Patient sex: F
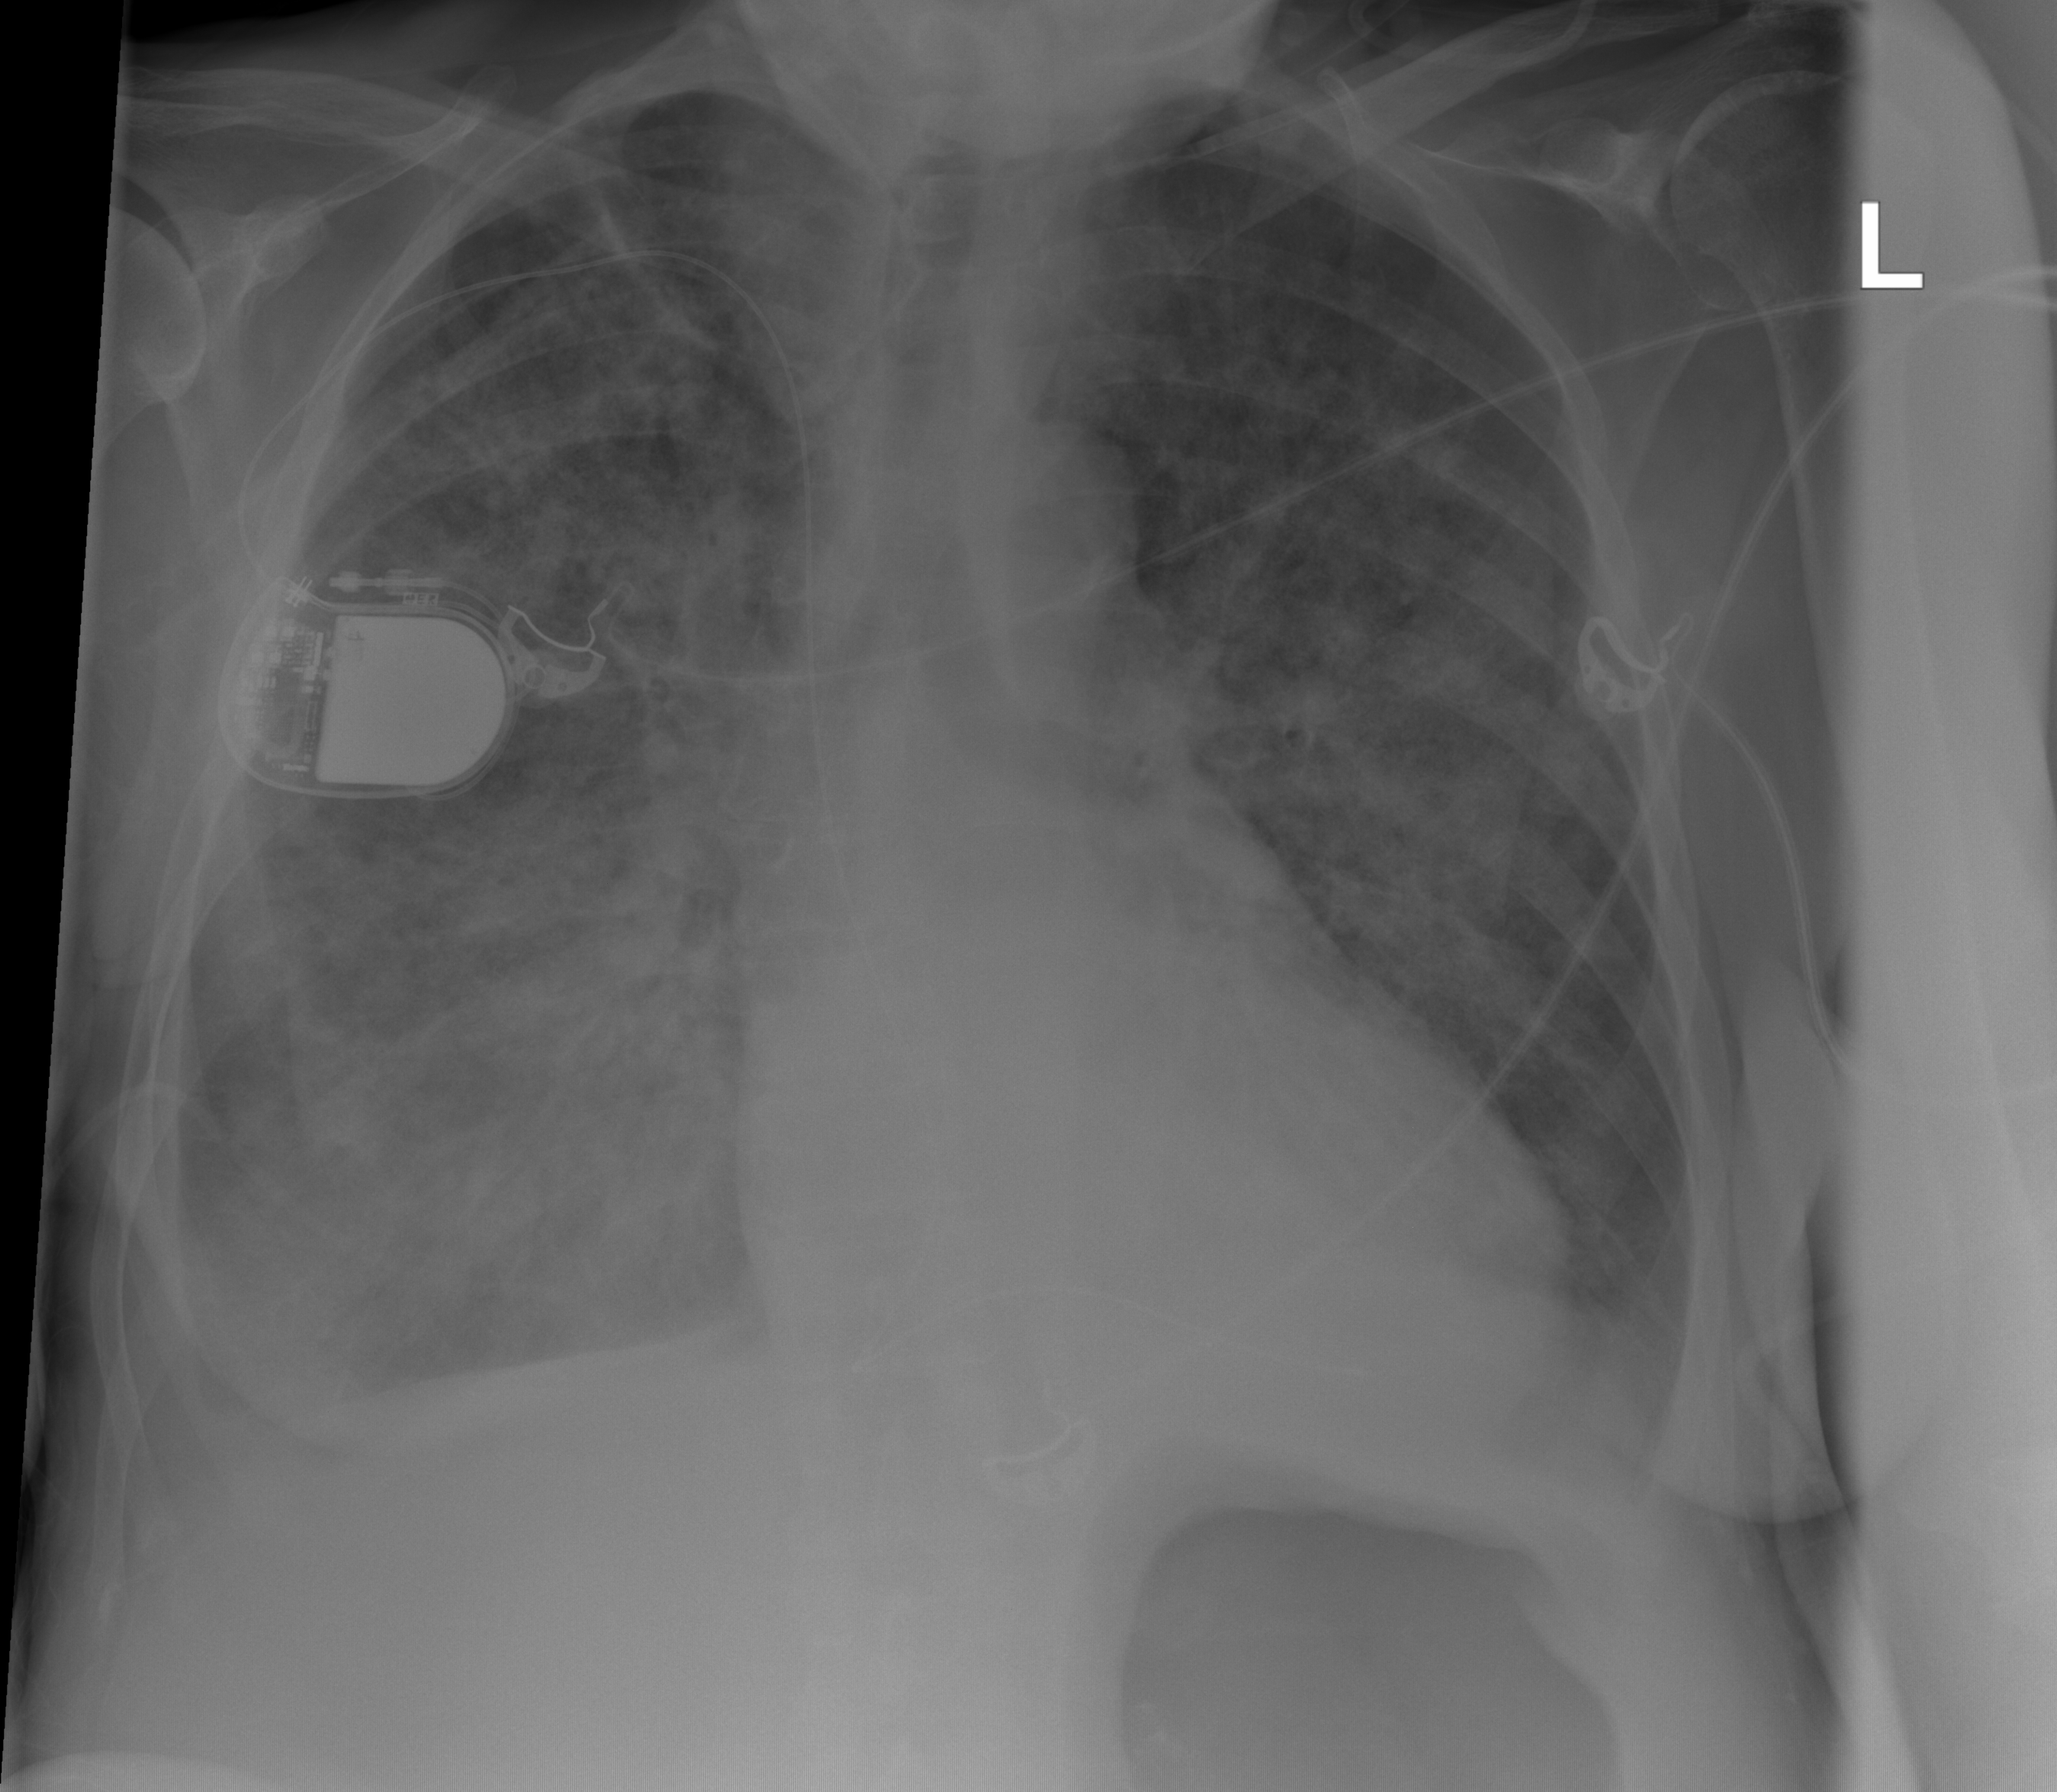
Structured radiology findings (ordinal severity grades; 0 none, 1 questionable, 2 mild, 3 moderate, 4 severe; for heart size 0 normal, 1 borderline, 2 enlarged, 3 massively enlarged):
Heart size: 2
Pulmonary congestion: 3
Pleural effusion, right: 2
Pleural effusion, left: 2
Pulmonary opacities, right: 3
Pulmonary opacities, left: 3
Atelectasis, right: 3
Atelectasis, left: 2